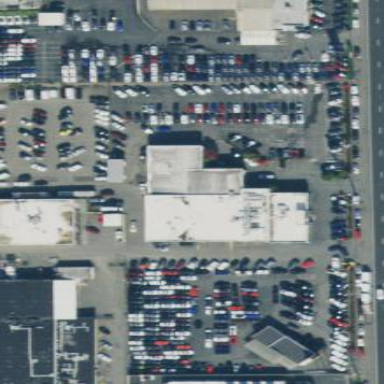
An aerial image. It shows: Retail building.